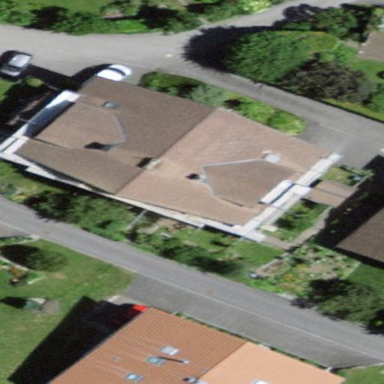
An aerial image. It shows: Residential building.